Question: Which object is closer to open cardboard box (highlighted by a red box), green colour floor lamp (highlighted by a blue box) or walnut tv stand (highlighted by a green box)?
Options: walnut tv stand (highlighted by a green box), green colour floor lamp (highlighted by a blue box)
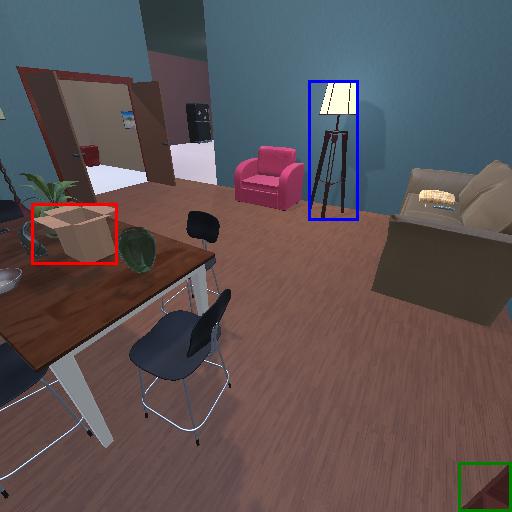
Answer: walnut tv stand (highlighted by a green box)